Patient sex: M
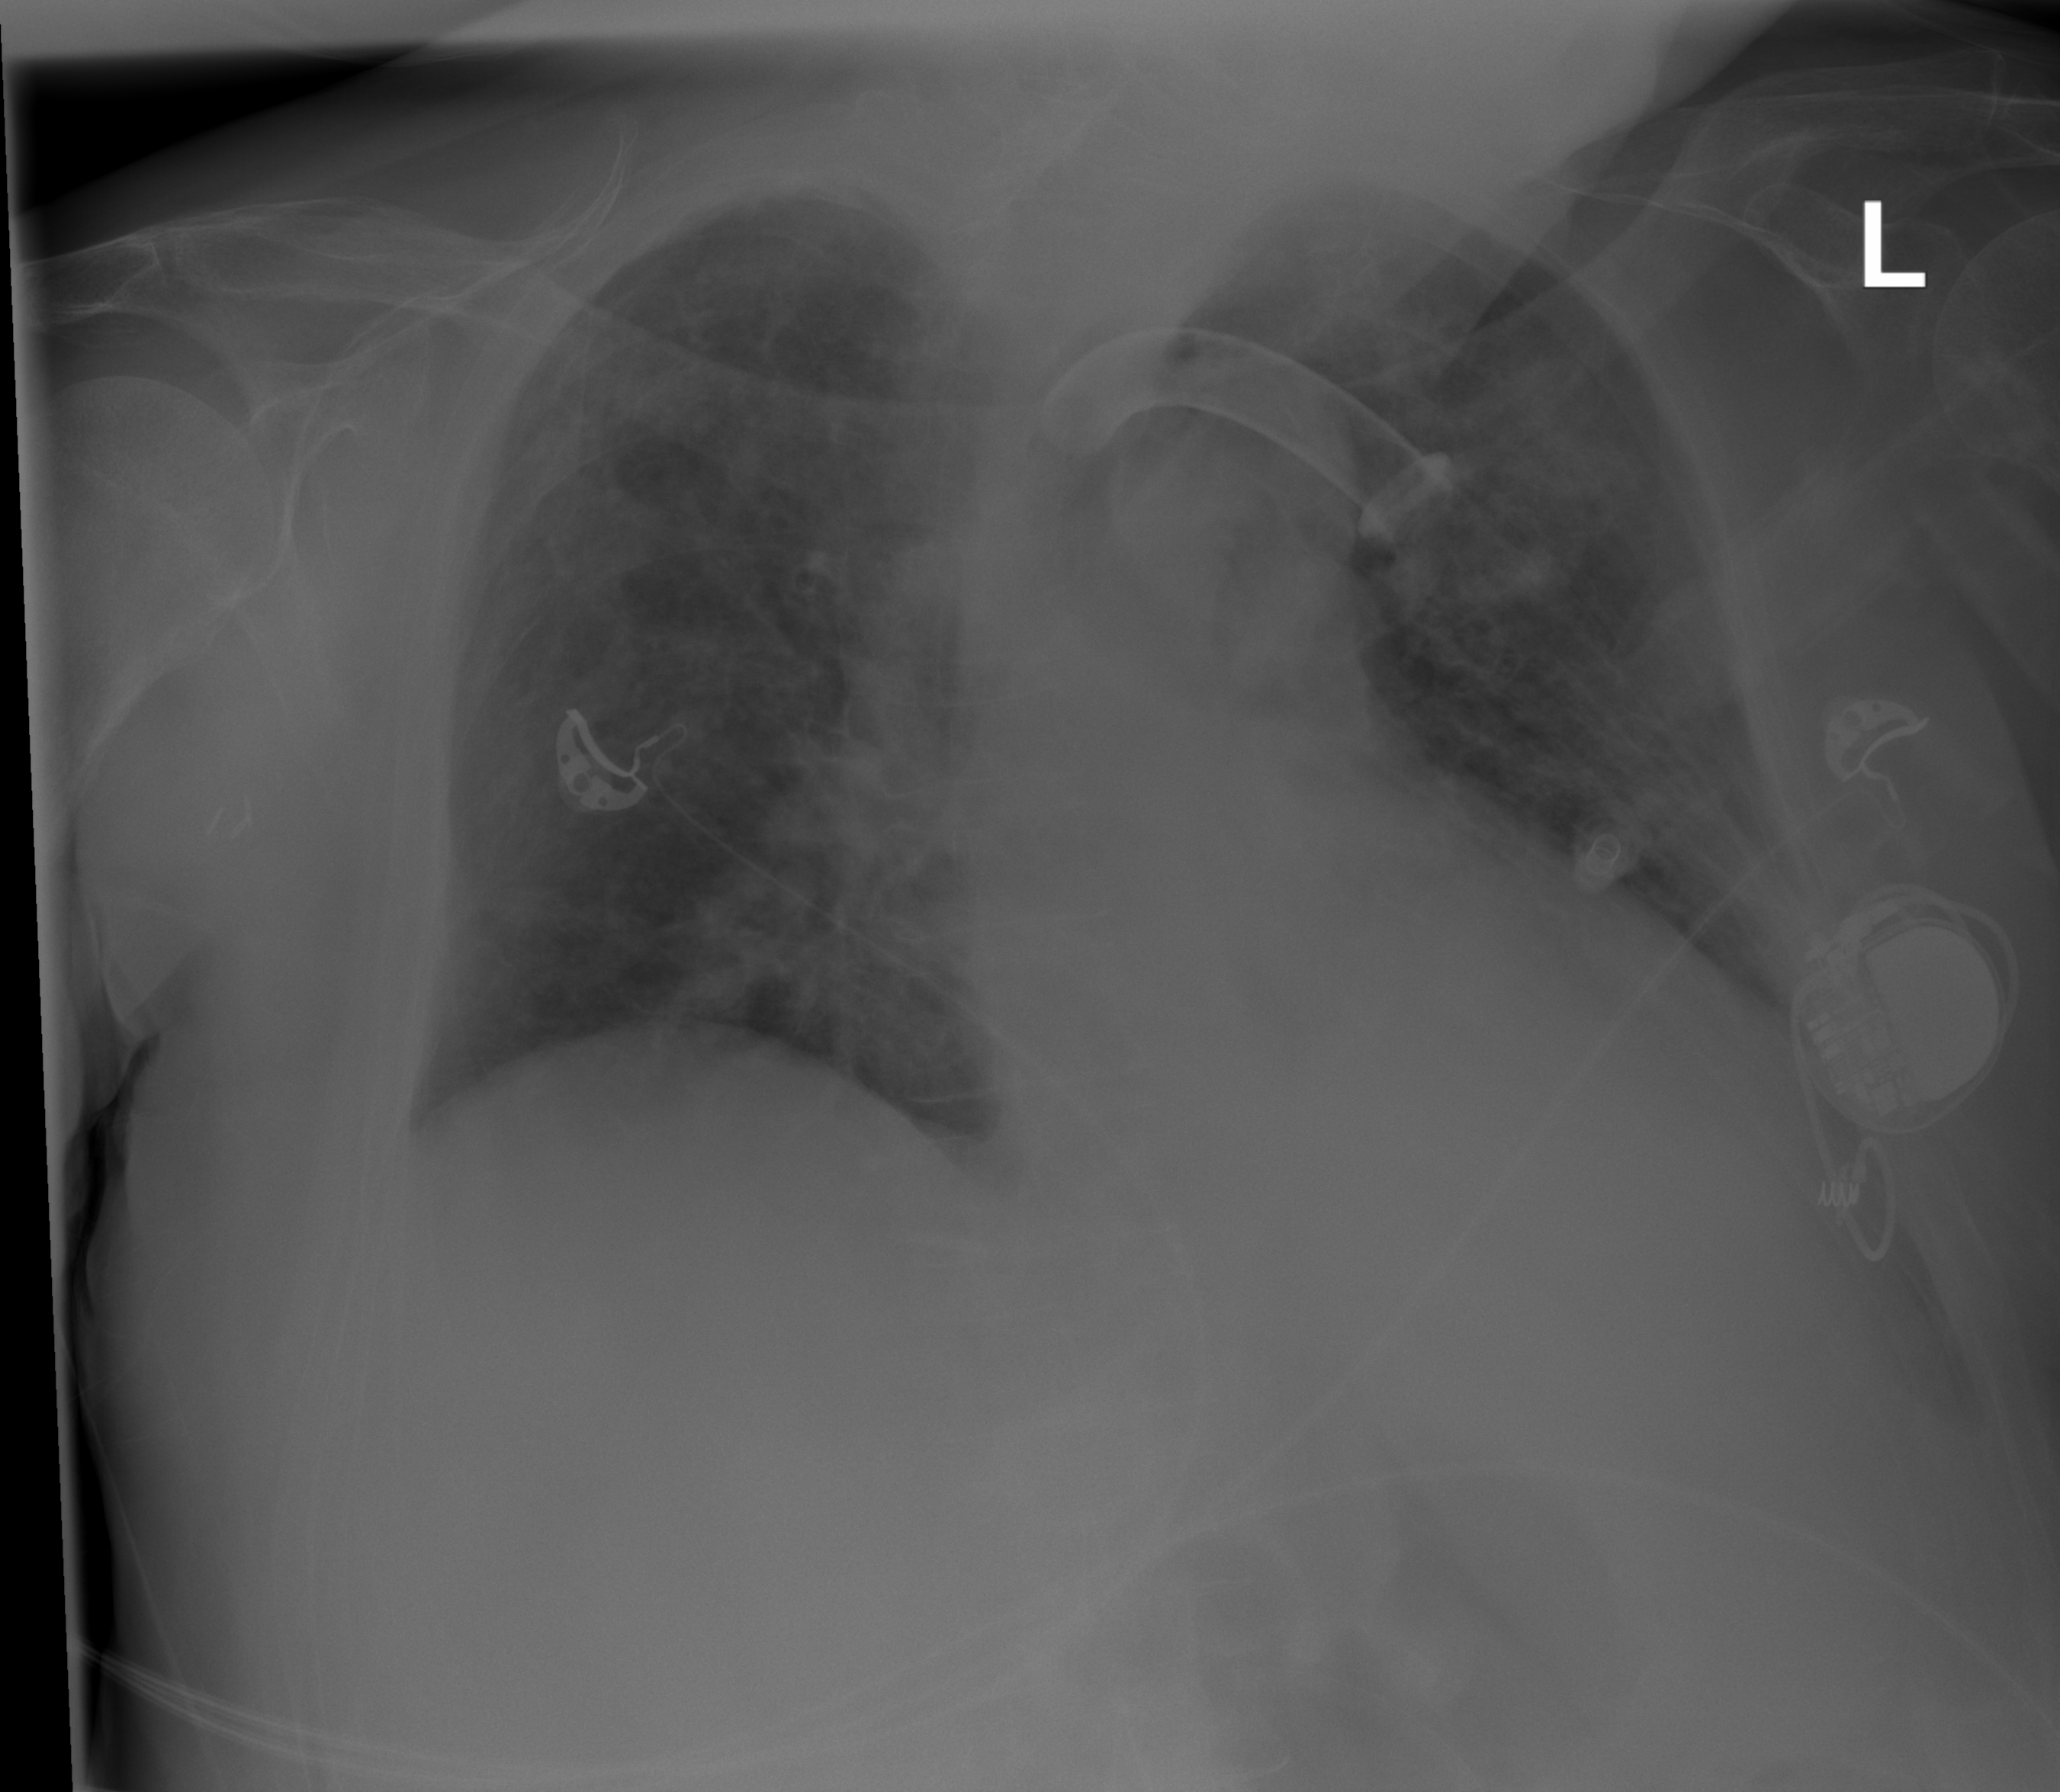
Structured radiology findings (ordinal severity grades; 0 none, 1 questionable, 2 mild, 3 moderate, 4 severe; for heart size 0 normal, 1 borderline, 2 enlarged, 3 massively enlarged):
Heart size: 0
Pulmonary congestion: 2
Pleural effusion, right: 0
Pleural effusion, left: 2
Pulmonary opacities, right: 2
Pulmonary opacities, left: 2
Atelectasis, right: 2
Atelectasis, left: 2